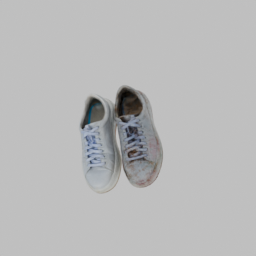
Label: people